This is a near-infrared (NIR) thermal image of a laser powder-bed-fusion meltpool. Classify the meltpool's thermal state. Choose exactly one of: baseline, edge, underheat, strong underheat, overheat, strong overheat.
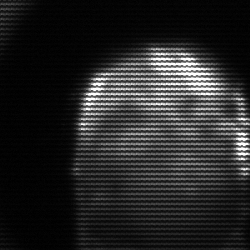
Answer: baseline